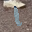
Label: 1